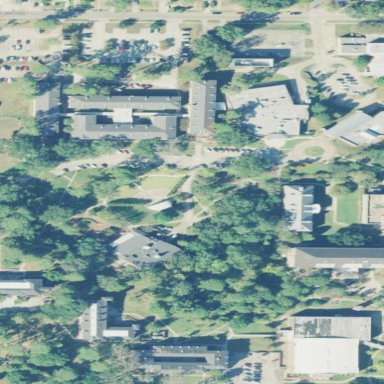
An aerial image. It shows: College.